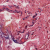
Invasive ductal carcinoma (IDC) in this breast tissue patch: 0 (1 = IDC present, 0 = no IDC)